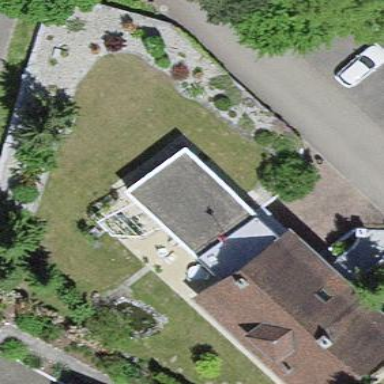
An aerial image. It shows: Garage.